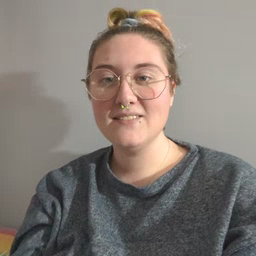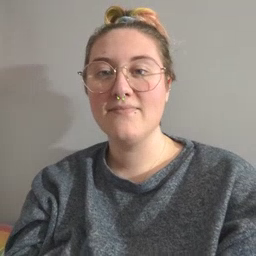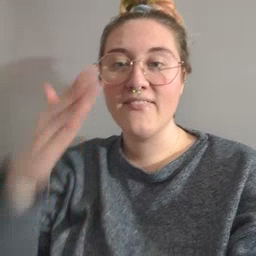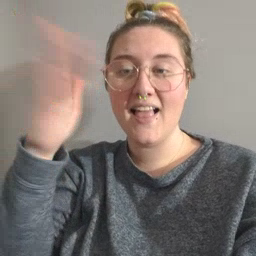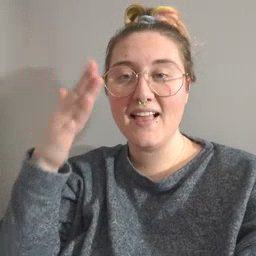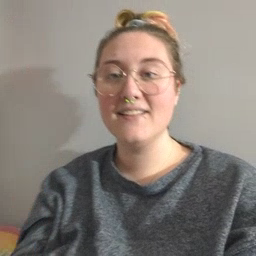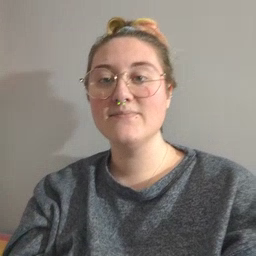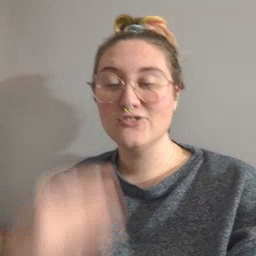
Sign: flag